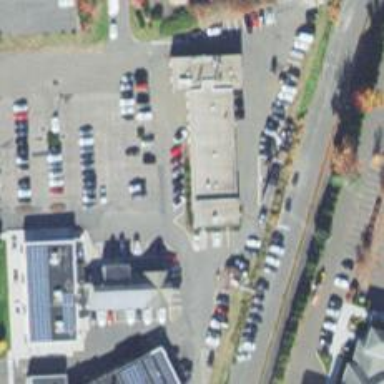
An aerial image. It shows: Car rental service.